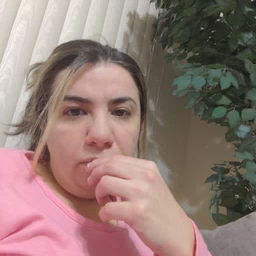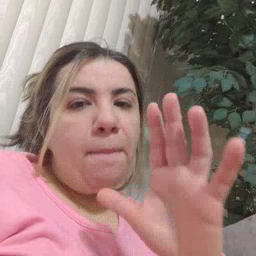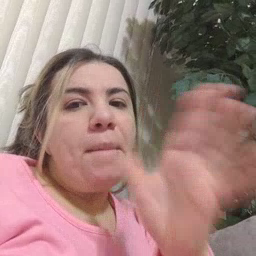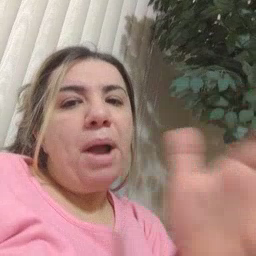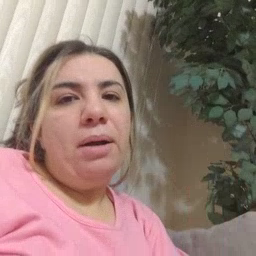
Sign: grandma